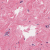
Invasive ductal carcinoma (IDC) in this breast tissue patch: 0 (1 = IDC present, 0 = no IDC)